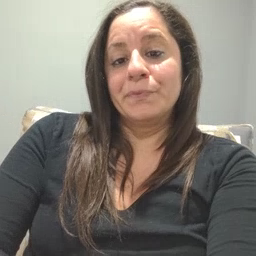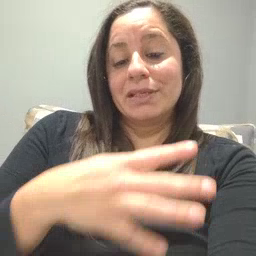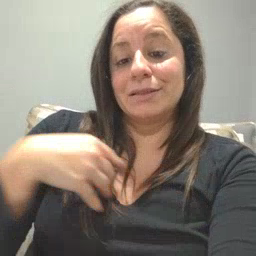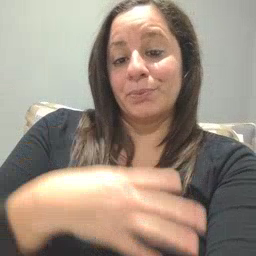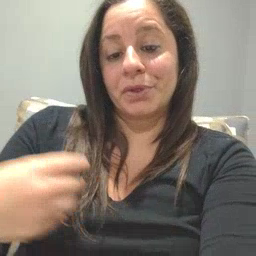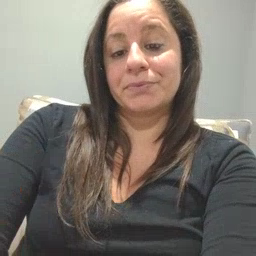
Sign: zebra